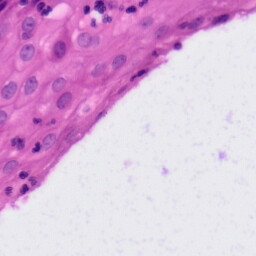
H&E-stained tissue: Tonsil